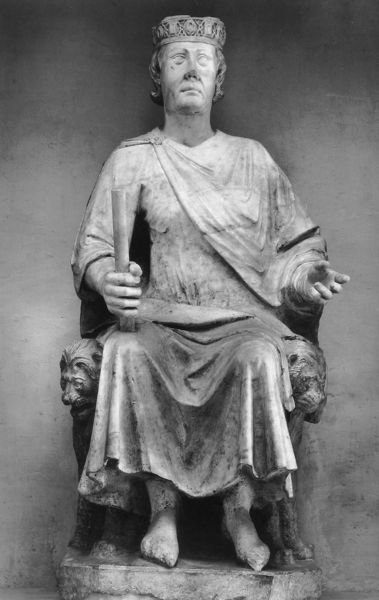
Titel: Karl von Anjou
Künstler: Arnolfo di Cambio
Standort: Rom, Palazzo dei Conservatori (EU - I - Latium)
Schlagwörter: hand, kopf, mann, umhang, sitzen, marmor, mund, nase, stuhl, augen, falten, gesicht, stein, hände, figur, gewand, haare, sitzend, krone, locken, skulptur, statue, füße, schrift, stab, könig, thron, antike, scherpe, herrscher, tron, rolle, löwen, löwe, macht, insignien, zepter, szepter, mamor, statur, agraffe, löwenköpfe, e, langes gewand, spckel